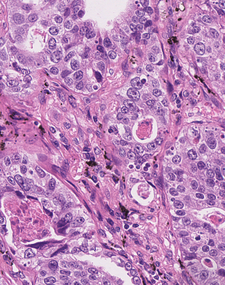
Tumor epithelial tissue: yes
Tumor-associated stroma tissue: yes
Normal tissue: no